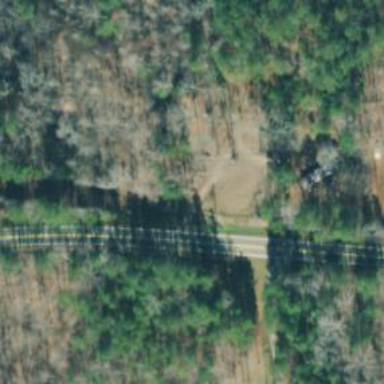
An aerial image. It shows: Tertiary road.